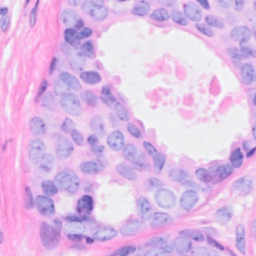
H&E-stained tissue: Breast